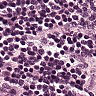
Metastatic tissue present: no